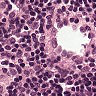
Metastatic tissue present: no